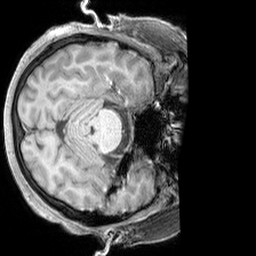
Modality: T1w
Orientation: axial
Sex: female
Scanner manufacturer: siemens
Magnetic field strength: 3 T
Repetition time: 2.3 s
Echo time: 0.00226 s